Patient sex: M
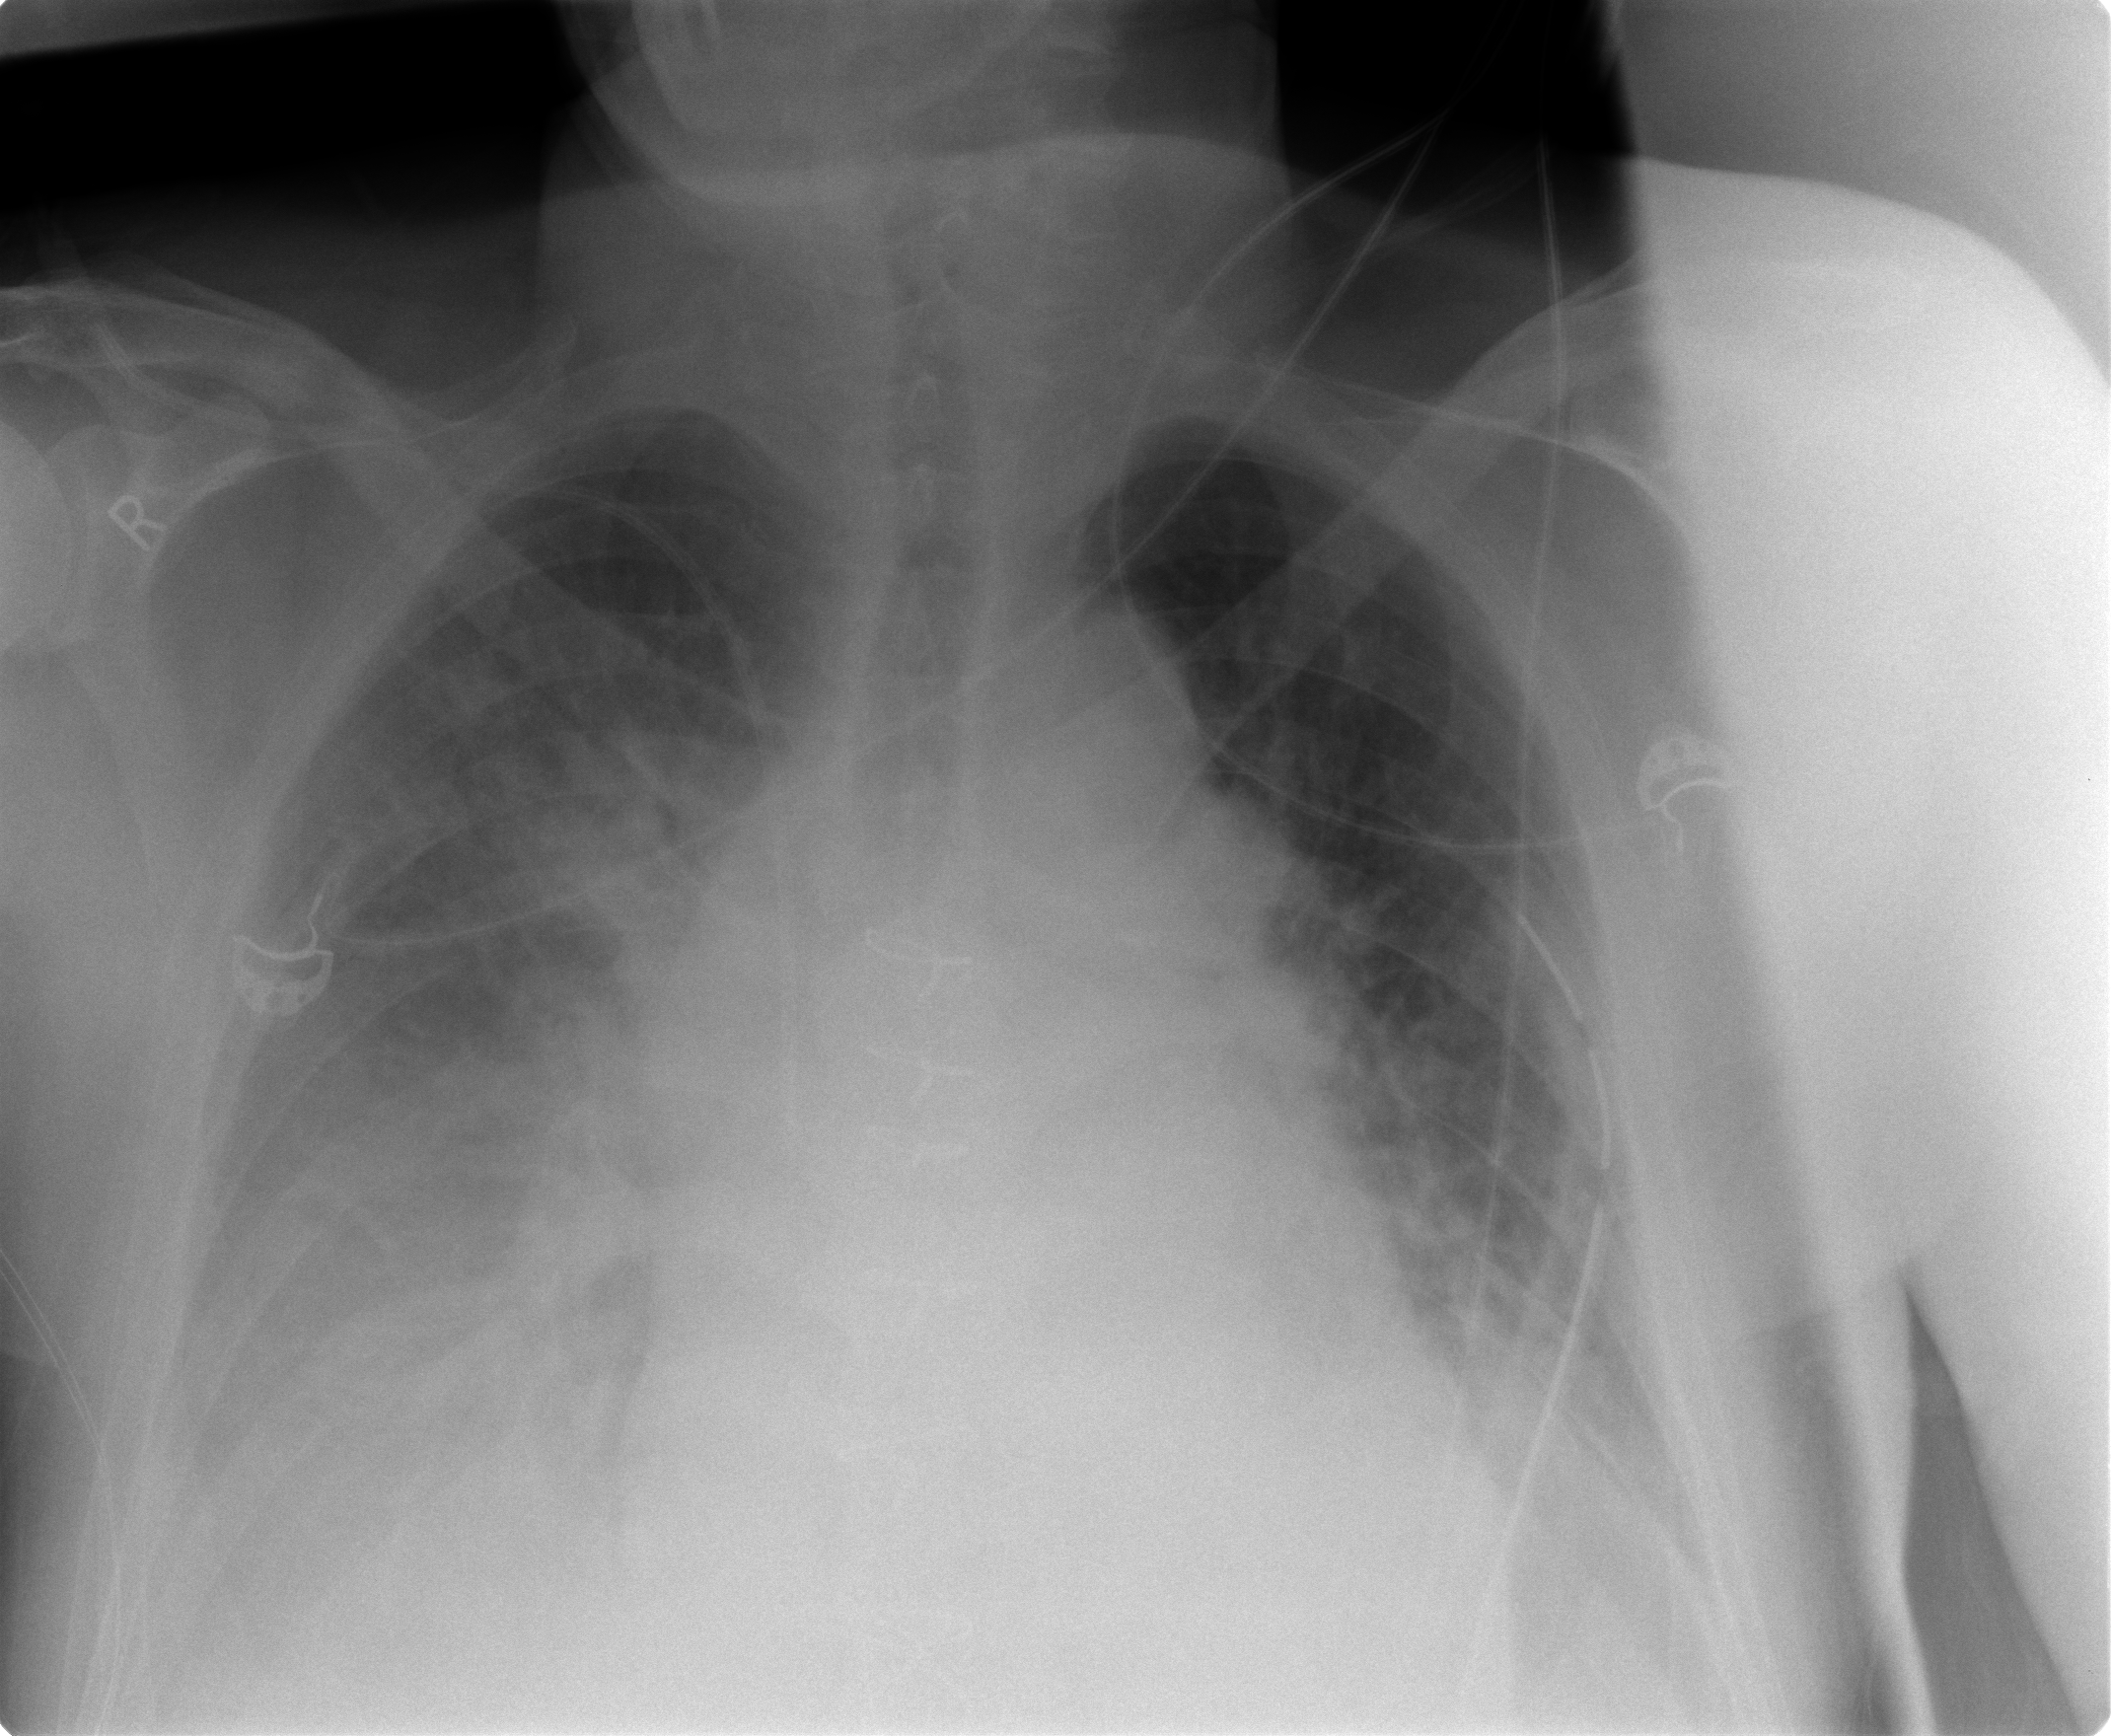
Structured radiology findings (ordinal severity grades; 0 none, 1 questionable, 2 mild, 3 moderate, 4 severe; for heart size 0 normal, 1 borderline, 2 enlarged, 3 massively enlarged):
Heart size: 1
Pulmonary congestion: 2
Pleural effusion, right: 3
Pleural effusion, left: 2
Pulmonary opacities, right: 2
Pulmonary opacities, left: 1
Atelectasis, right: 3
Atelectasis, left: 2